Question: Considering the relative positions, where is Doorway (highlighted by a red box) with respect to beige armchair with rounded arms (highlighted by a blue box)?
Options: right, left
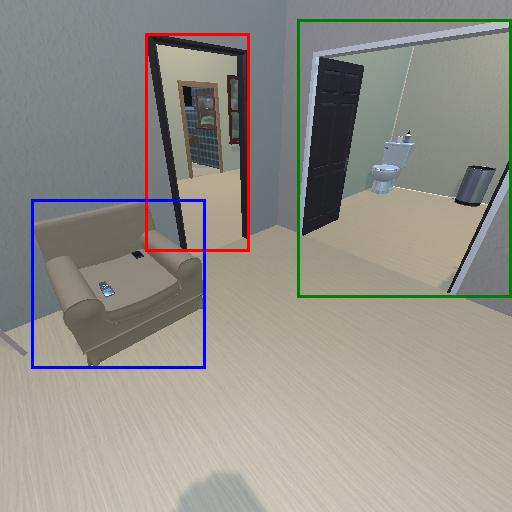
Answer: right